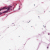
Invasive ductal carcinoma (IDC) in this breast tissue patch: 0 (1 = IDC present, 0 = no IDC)